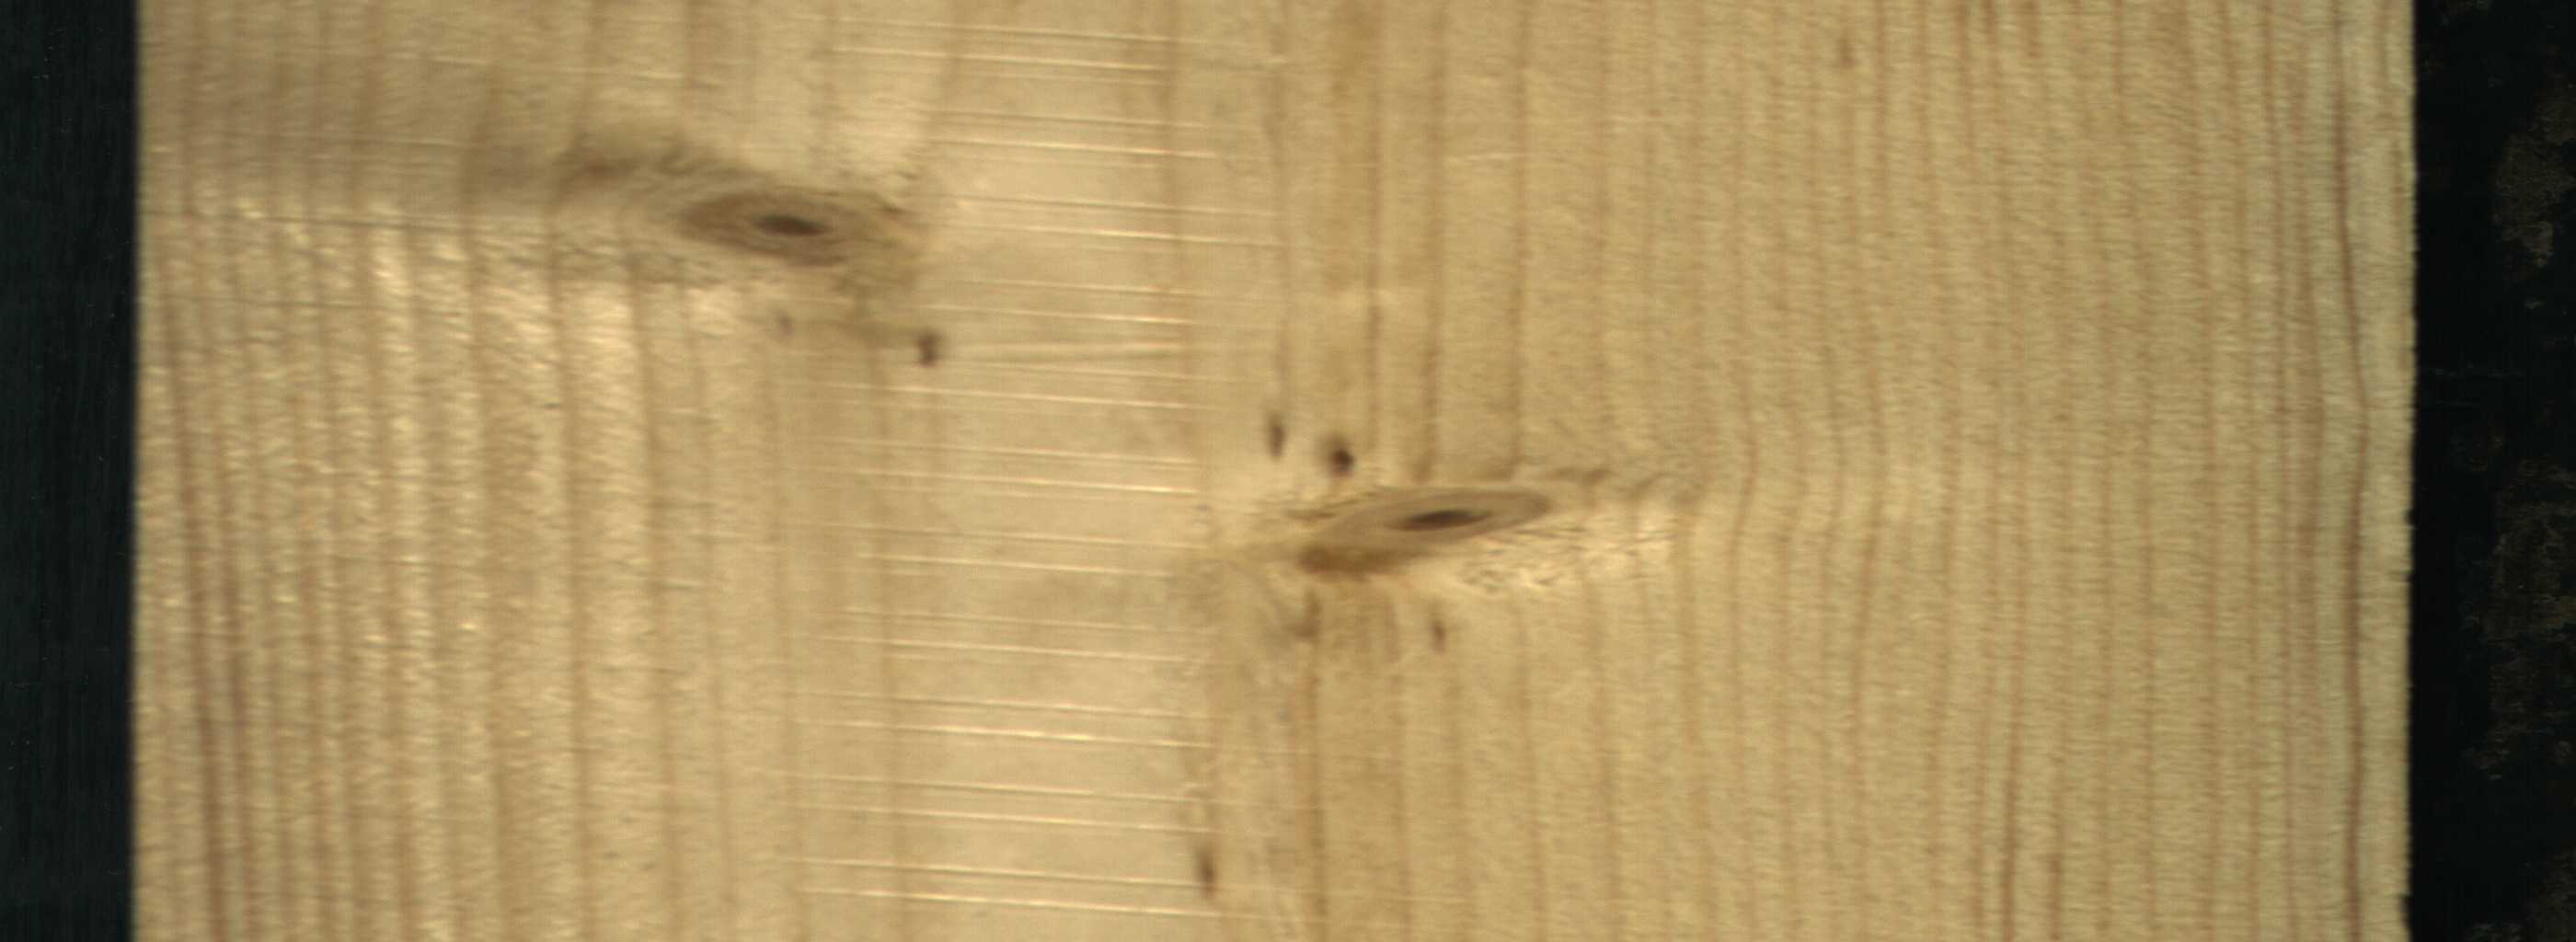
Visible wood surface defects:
Live_Knot
Live_Knot